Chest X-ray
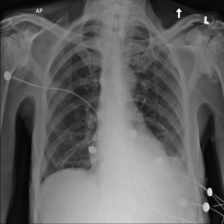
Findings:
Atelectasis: positive
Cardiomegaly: negative
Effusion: positive
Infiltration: negative
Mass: negative
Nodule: negative
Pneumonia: negative
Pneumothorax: negative
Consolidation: negative
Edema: negative
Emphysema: negative
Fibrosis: negative
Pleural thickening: negative
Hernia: negative